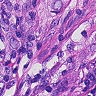
Metastatic tissue present: yes